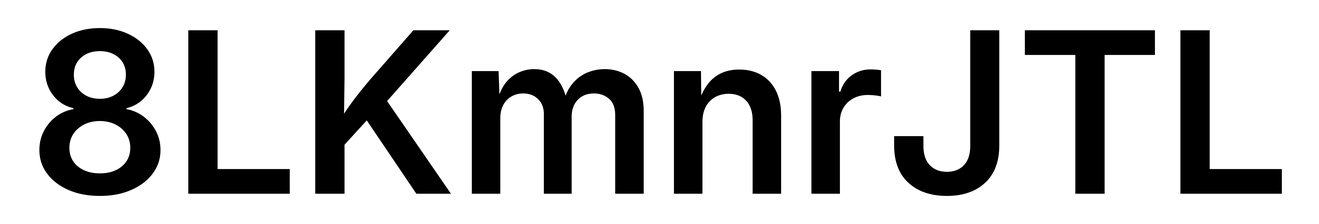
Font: Inter_SemiBold